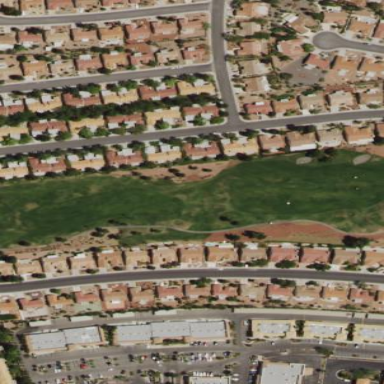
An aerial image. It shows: Rough area on grassy golf course.